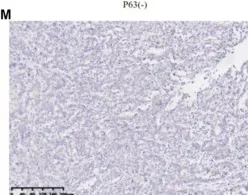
(H-M) Intestinal-type adenocarcinoma of the ureteric bud (IHC 10x).
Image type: pathology (immunostaining)